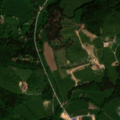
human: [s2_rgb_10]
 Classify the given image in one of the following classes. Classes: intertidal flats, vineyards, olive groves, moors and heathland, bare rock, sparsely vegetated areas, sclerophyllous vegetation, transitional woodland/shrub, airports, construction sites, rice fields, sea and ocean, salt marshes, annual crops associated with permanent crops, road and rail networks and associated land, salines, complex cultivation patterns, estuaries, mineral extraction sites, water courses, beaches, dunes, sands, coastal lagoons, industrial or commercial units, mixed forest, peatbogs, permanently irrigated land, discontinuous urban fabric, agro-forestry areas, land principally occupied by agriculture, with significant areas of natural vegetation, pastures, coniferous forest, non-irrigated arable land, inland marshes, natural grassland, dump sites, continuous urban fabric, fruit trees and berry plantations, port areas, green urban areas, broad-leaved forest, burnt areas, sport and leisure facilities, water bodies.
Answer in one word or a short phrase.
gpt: pastures, mixed forest